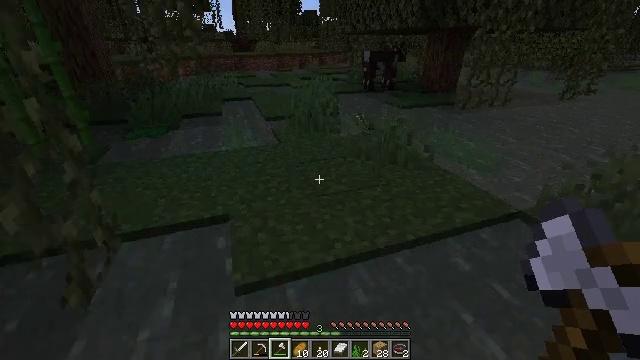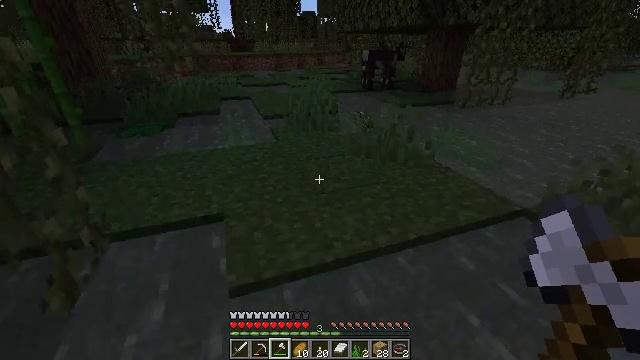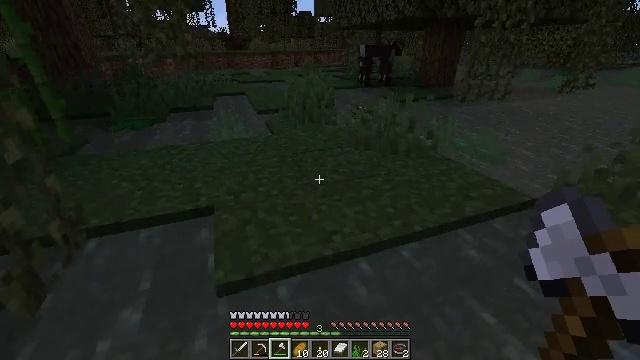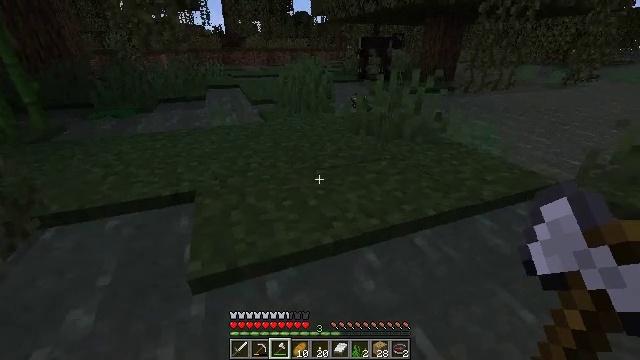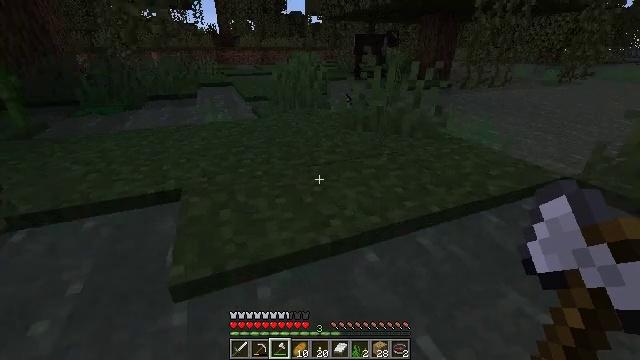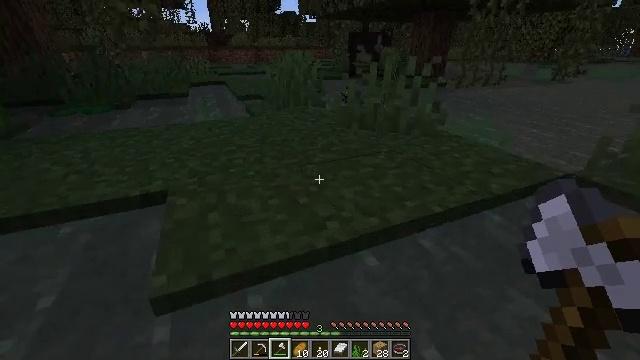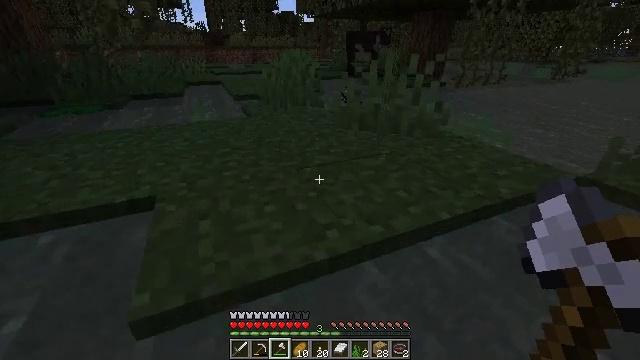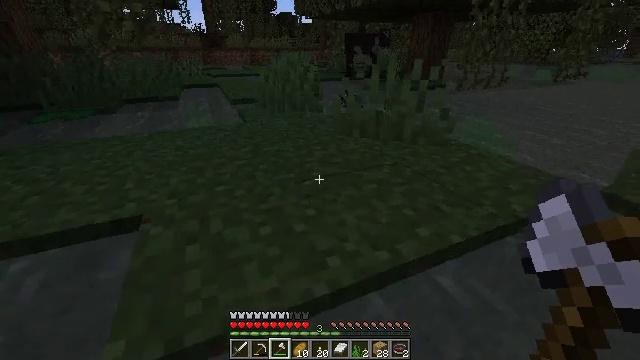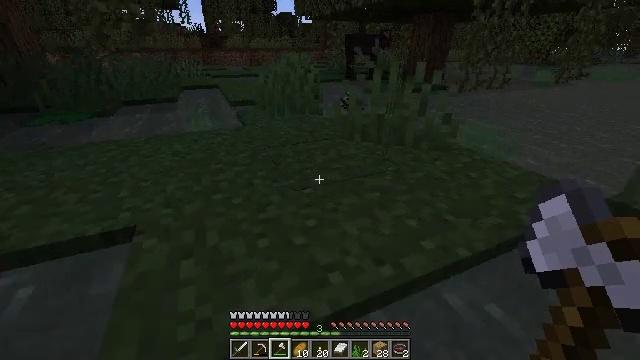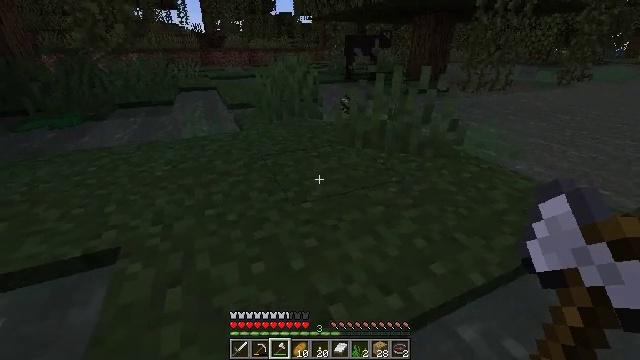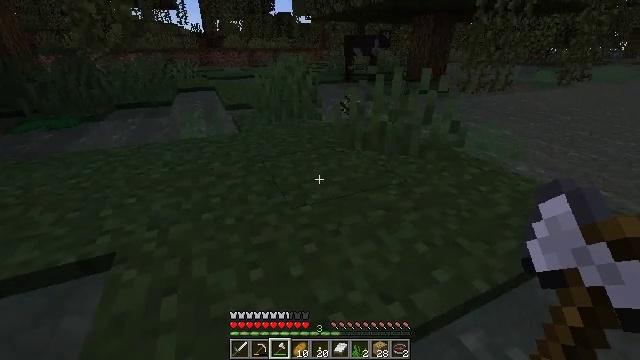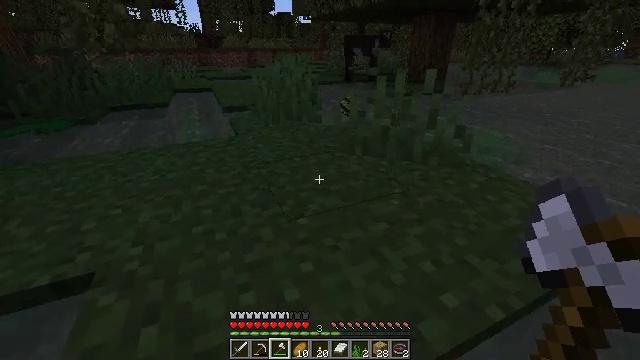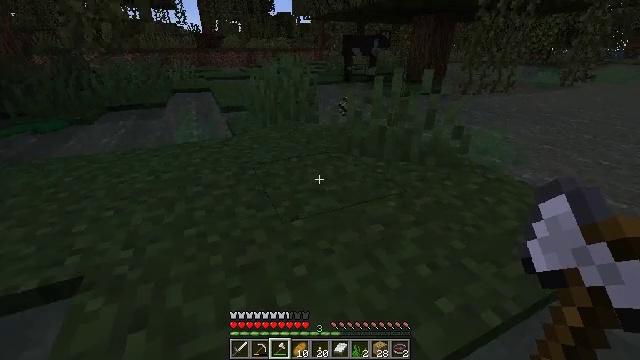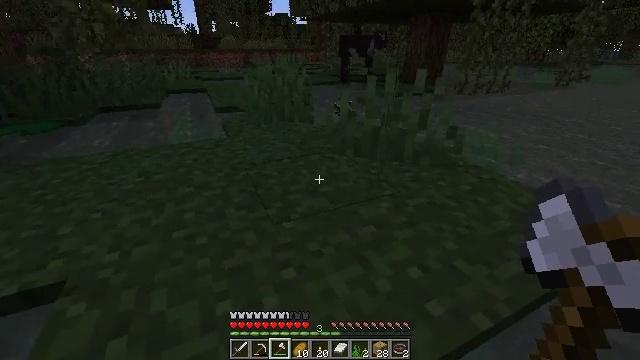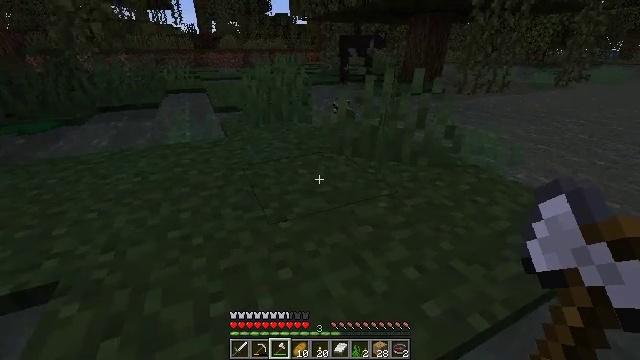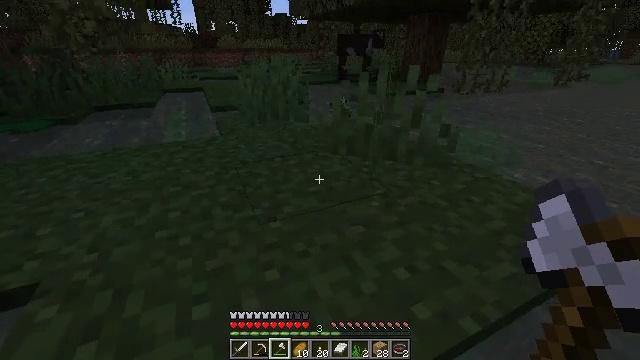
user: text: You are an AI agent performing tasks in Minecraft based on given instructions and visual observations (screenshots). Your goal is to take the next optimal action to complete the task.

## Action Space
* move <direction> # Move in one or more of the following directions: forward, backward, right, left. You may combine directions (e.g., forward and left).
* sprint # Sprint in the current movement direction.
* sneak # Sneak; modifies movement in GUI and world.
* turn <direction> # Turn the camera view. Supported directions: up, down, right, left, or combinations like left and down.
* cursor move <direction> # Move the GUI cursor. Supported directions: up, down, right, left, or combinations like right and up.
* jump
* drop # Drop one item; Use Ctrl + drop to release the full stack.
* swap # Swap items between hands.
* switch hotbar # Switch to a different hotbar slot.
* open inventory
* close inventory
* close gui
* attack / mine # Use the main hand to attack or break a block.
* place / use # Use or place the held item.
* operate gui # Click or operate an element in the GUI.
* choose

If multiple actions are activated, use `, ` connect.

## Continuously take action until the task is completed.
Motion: motion action
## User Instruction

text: Remove a ladder from the inventory.
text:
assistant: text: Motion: move forward
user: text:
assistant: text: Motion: move forward
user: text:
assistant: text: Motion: move forward, jump
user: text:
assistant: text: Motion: move forward, turn right, jump
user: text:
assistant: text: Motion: move forward, turn right, jump
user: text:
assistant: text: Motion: move forward, jump
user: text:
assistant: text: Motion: move forward, jump
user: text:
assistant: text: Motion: move forward
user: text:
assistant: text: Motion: move forward
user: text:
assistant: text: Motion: move forward
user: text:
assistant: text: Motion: move forward
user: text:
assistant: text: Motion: move forward
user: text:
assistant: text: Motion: move forward
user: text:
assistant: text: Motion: move forward
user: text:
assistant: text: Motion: move forward
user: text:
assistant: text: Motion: move forward, turn right and down
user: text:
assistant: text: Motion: move forward, turn right, jump
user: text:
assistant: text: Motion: move forward, jump
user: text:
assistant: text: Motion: move forward, jump
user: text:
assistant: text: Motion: move forward, jump
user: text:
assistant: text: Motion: move forward
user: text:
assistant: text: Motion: move forward
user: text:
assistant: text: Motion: move forward, turn down
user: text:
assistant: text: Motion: move forward
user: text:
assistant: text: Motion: move forward, turn down
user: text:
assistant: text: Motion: move forward, turn down
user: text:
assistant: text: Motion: move forward, turn down
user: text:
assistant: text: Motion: move forward, turn down
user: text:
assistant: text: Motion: move forward
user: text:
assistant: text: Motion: move forward, turn left and down